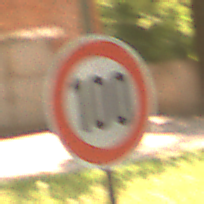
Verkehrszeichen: Geschwindigkeit100
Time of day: Midday
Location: Outdoor (Nature)
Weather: PartlyCloudy
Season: NotSpecified
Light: Natural